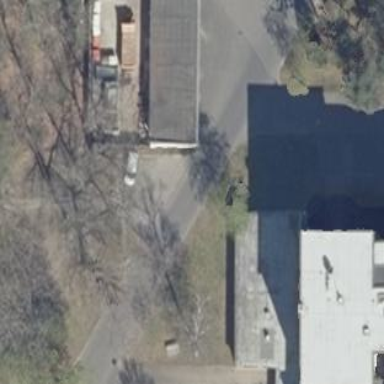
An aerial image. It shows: Service building.